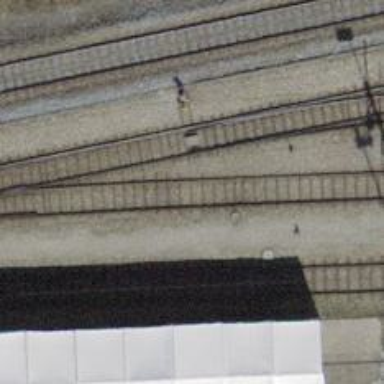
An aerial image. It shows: Railway switch.